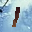
Label: 1